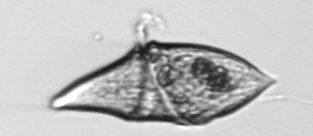
Label: Gyrodinium